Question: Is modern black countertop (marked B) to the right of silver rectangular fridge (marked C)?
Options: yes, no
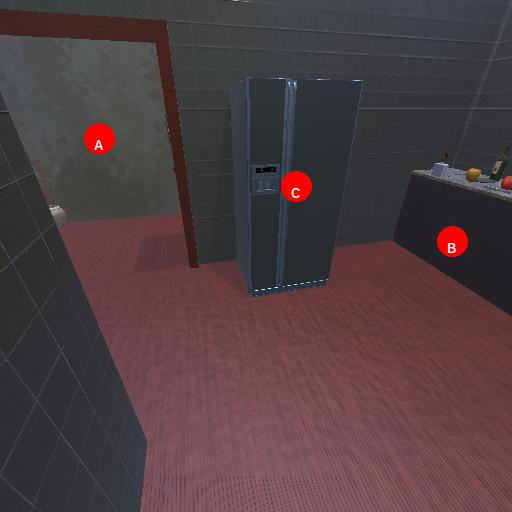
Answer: yes